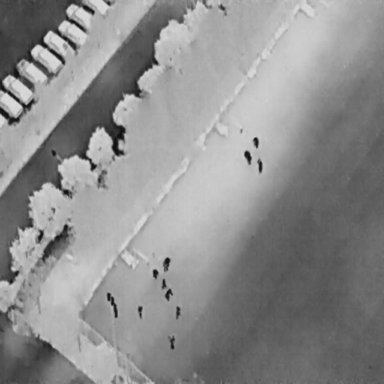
There are ten People in the infrared image.